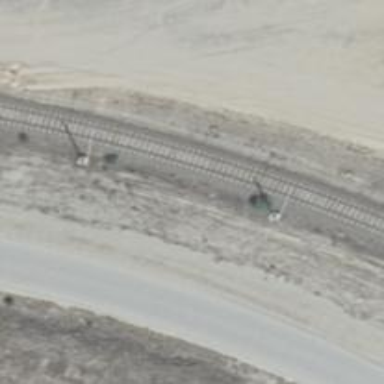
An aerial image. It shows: Rail yard with electrified contact lines for the trains.